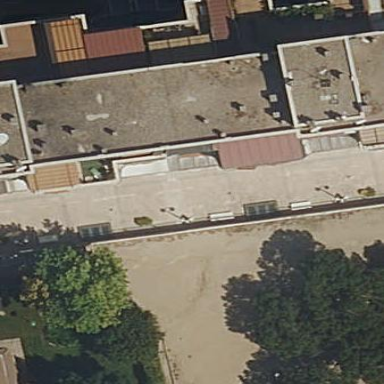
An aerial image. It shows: Part of building is shown in the image.